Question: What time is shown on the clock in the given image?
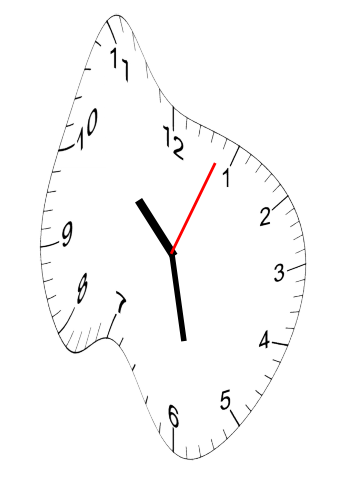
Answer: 10:28:04